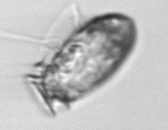
Label: Dinophysis_acuminata